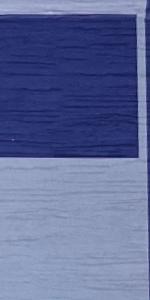
Label: Empty